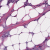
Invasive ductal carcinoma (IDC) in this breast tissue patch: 1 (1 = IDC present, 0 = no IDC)